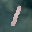
Label: 1